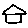
Label: house